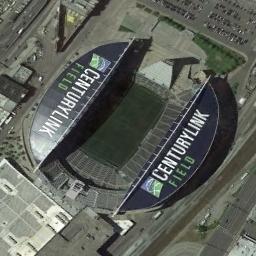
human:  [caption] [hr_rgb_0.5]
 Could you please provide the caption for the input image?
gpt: Buildings and parking lot next to the circular stadium .

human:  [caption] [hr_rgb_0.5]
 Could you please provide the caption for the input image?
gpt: There are many cars in the parking lot next to the stadium , the black roof of which spells centurylink .

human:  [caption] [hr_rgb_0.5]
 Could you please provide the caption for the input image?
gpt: The stadium is on the bare land next to the parking lot .

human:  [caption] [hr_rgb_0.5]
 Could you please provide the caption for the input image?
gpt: This oval stadium has dense residential areas on three sides .

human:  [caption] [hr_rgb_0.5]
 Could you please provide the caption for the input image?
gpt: There are many cars near the stadium with a black roof and marked in English .